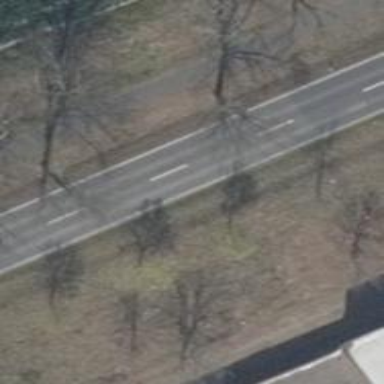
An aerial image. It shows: Beautiful avenue lined with deciduous broadleaved trees.